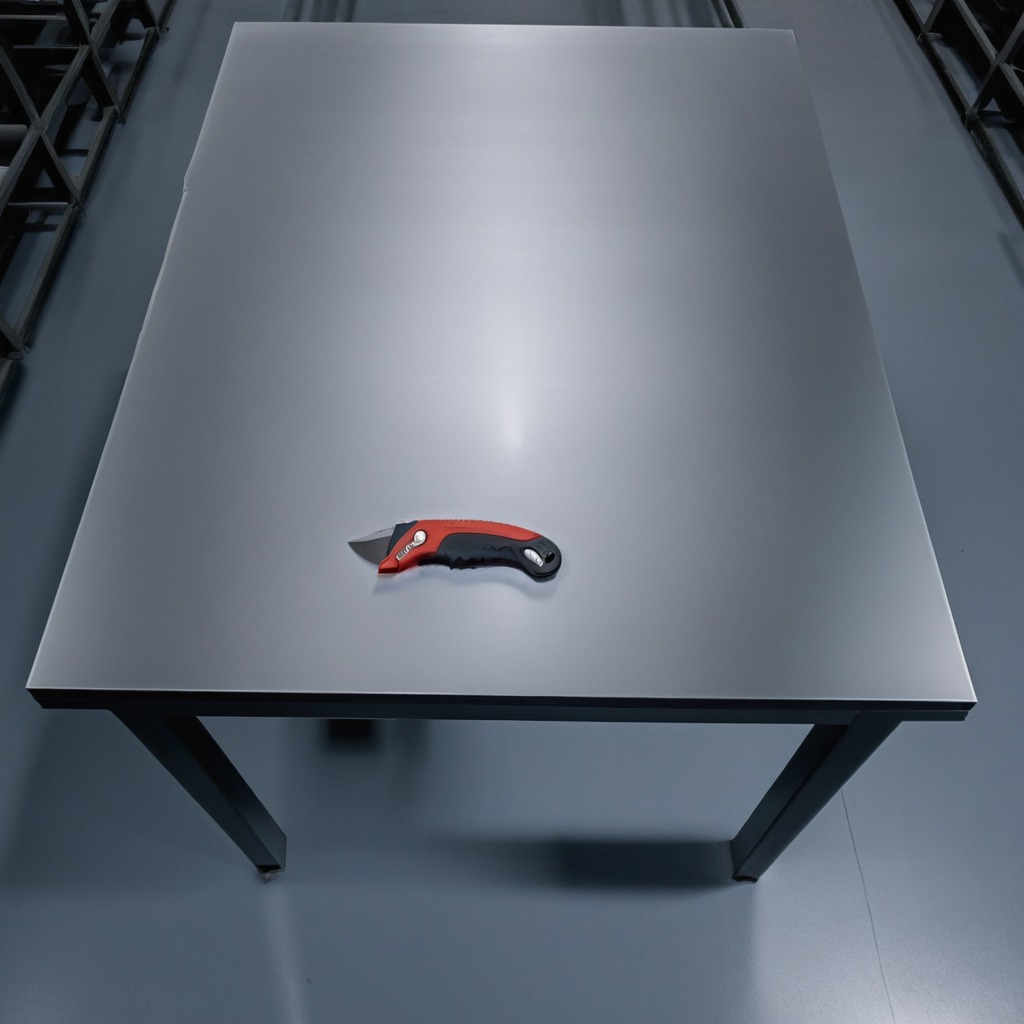
A utility knife is lying on the clean empty table in the basement in the evening soft directional lighting on the tabletop realistic grain studio-quality clarity centered framing